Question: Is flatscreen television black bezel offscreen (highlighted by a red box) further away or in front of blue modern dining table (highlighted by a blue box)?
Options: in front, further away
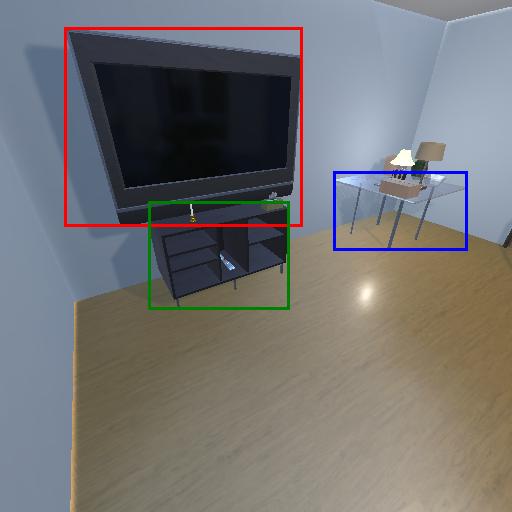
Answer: in front